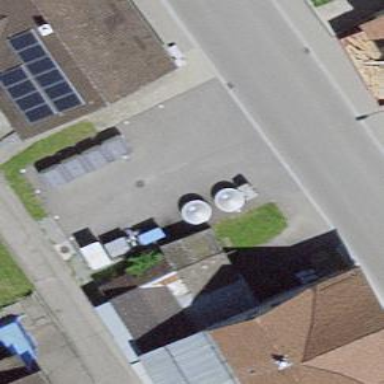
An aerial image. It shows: Recycling container in the area designated for recycling.